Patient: sex F, age 68
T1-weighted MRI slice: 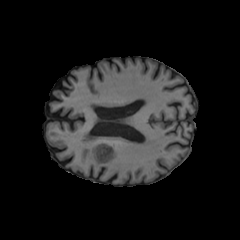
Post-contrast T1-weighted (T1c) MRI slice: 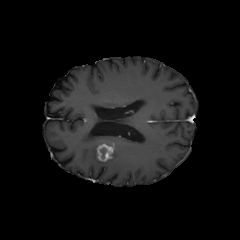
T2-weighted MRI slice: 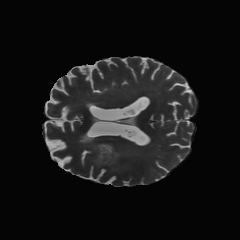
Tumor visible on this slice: yes
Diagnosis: Glioblastoma, IDH-wildtype
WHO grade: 4